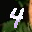
Label: 4